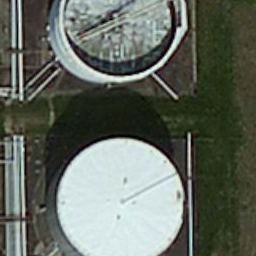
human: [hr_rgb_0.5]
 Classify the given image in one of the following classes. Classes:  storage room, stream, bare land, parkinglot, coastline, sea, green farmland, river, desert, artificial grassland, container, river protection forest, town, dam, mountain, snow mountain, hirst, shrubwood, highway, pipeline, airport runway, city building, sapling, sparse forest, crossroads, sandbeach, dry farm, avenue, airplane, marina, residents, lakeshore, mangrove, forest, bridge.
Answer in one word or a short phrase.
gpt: storage room